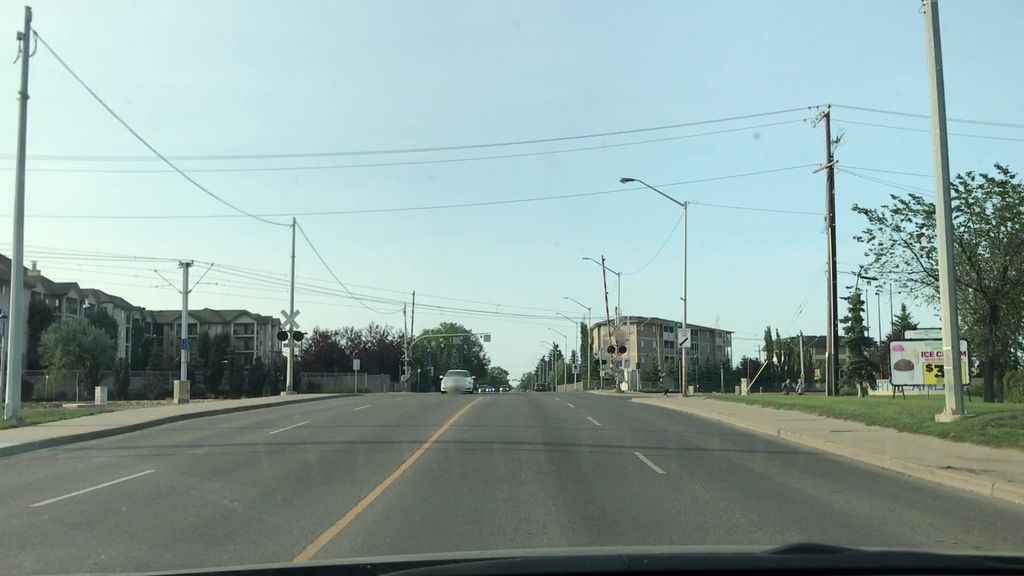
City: edmonton